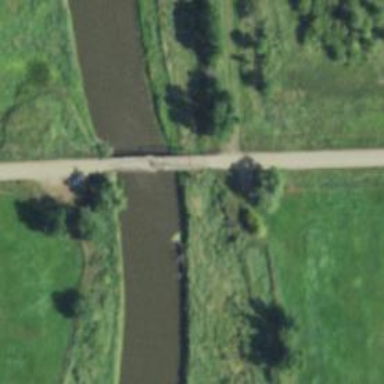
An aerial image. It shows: Residential road with bridge.